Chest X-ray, PA view. Patient: 67 years old, sex M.
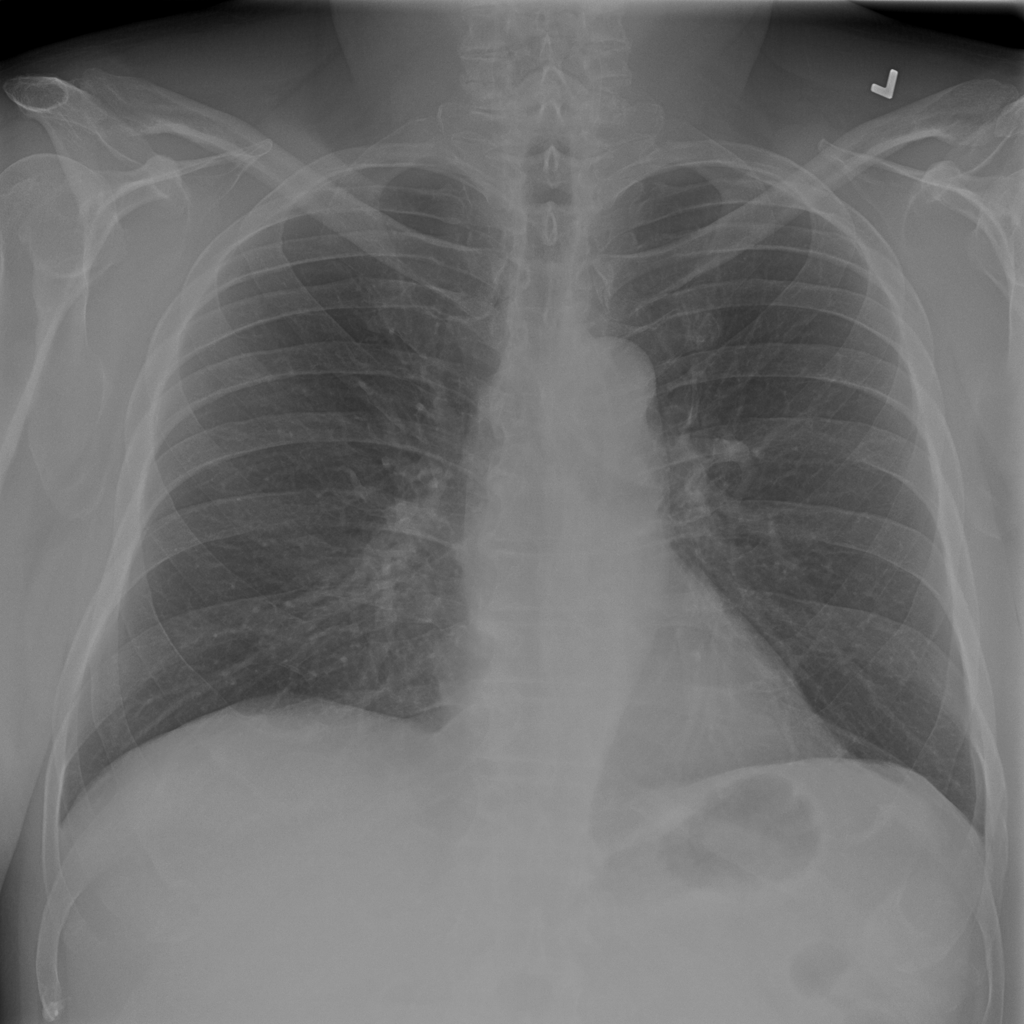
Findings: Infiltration